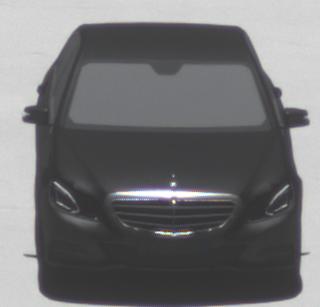
Make: Mercedes-Benz
Model: E 200
Detailed model: E-Class (212) Limousine
Model produced from: 2013/04
Model produced until: 2015/10
Doors: 4
Color: black
Road condition: dry road
Daytime: midday
Contrast: high contrast